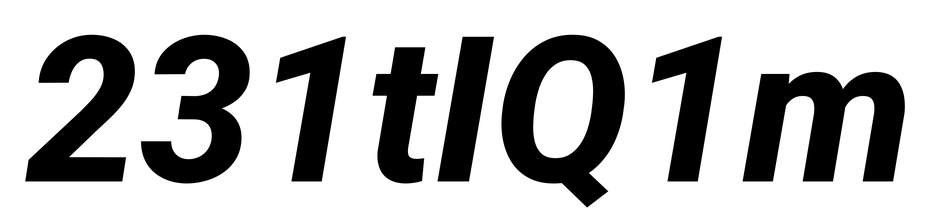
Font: Roboto-Italic_ExtraBold_Italic